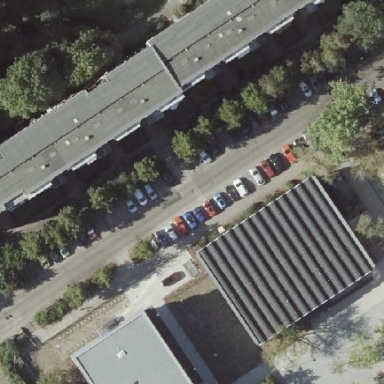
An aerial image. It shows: Sports centre building.